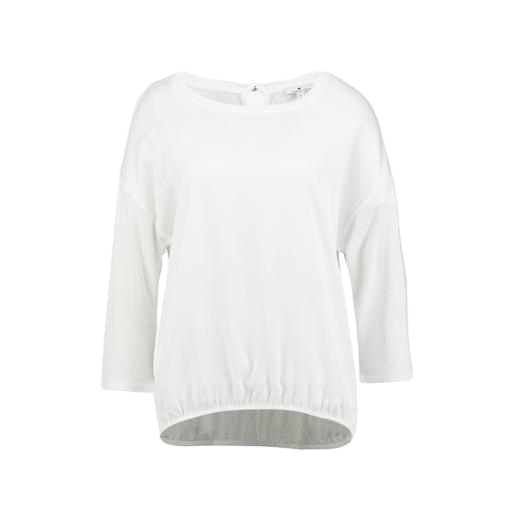
white three-quarter-sleeve top only macy, only white t-shirt, white three-quarter-sleeve scoop-neck t-shirt only macy, white background